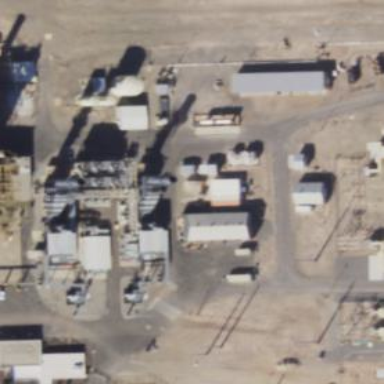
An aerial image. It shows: Gas turbine generator is in use.